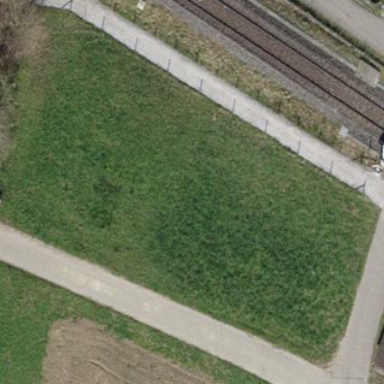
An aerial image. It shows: Open area covered with grass.